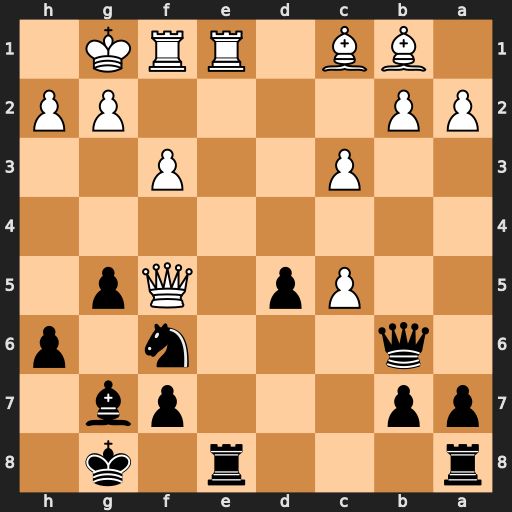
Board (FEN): r3r1k1/pp3pb1/1q3n1p/2Pp1Qp1/8/2P2P2/PP4PP/1BB1RRK1
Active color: b
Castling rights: -
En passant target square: -
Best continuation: Qxc5+ Kh1 Rxe1 Rxe1 Qf2 Rg1 Re8 Qc2 Re2